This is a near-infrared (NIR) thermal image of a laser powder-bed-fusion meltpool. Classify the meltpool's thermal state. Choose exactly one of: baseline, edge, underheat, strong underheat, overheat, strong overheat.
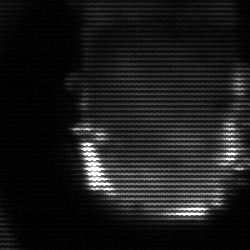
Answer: baseline